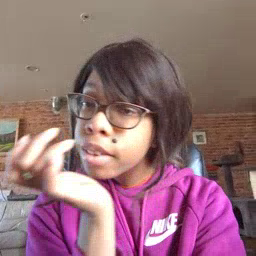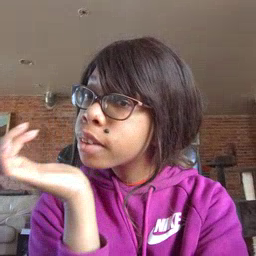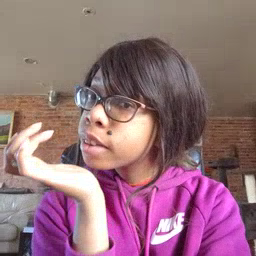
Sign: grass